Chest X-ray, AP view. Patient: 62 years old, sex M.
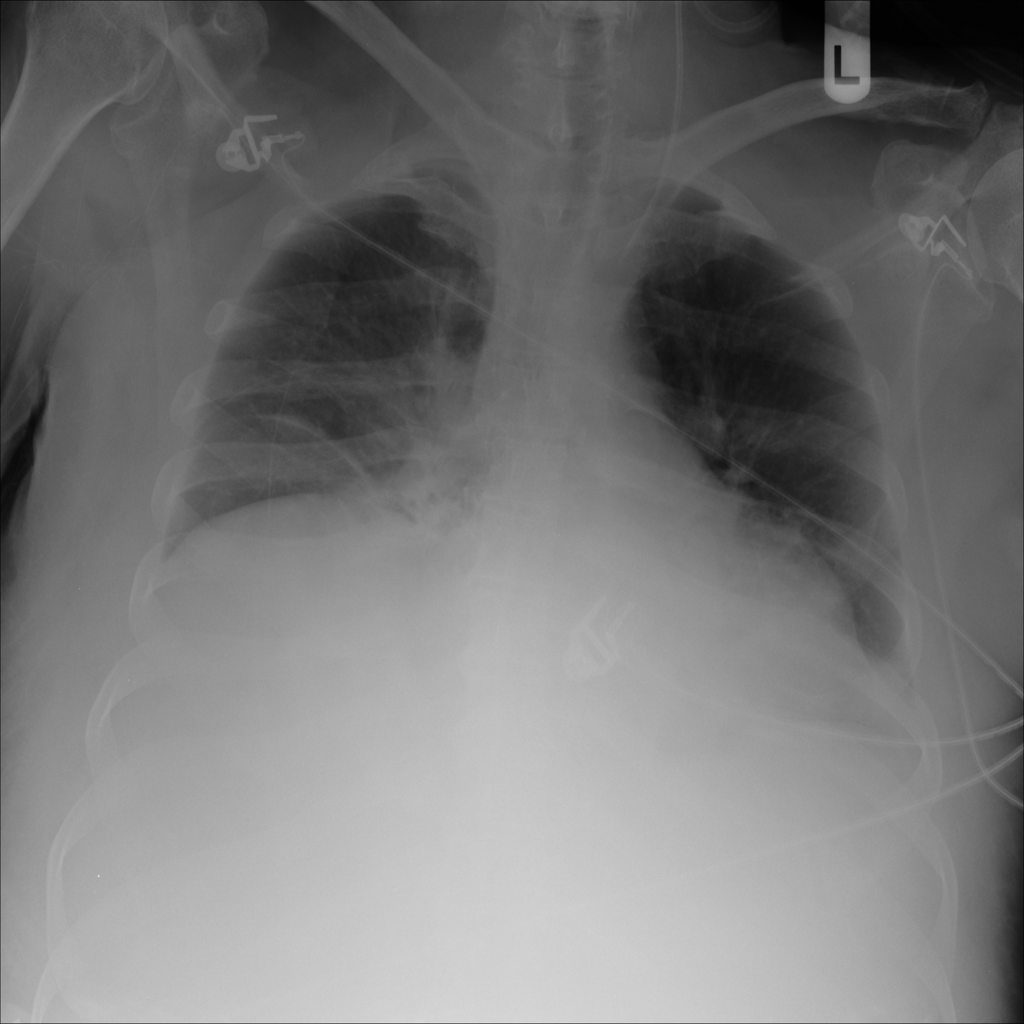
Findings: Atelectasis